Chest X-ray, AP view. Patient: 51 years old, sex M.
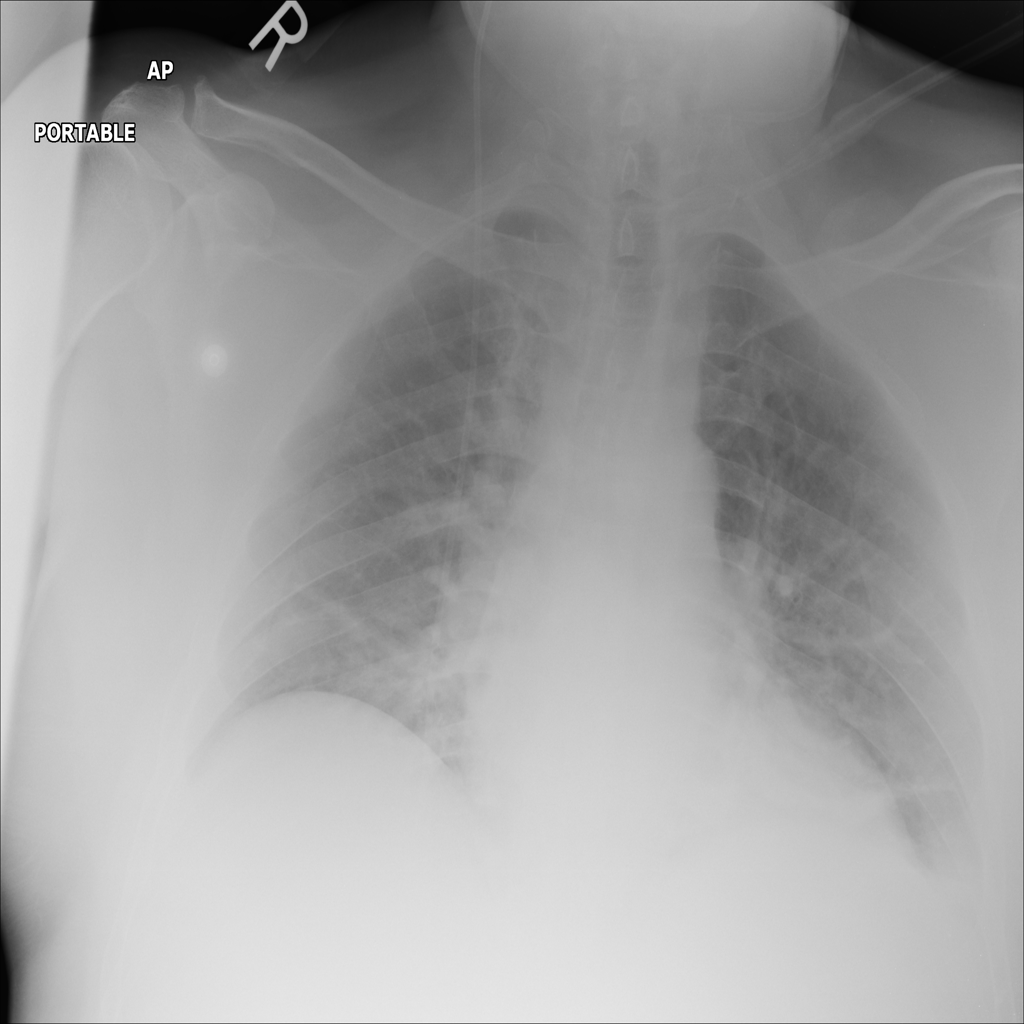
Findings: No Finding